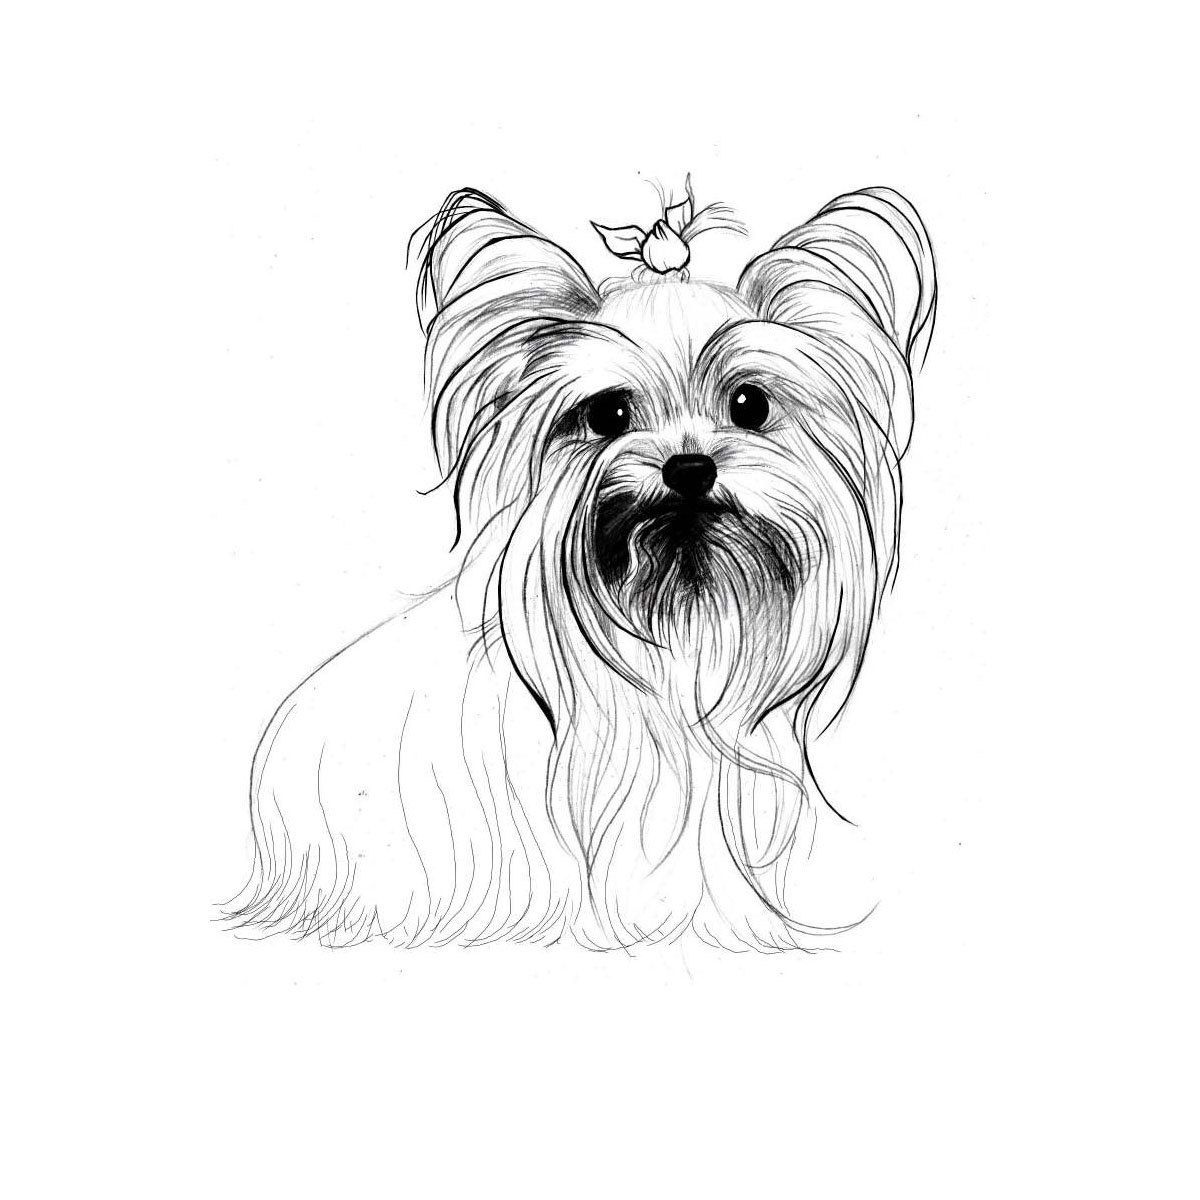
Label: Yorkshire terrier